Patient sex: M
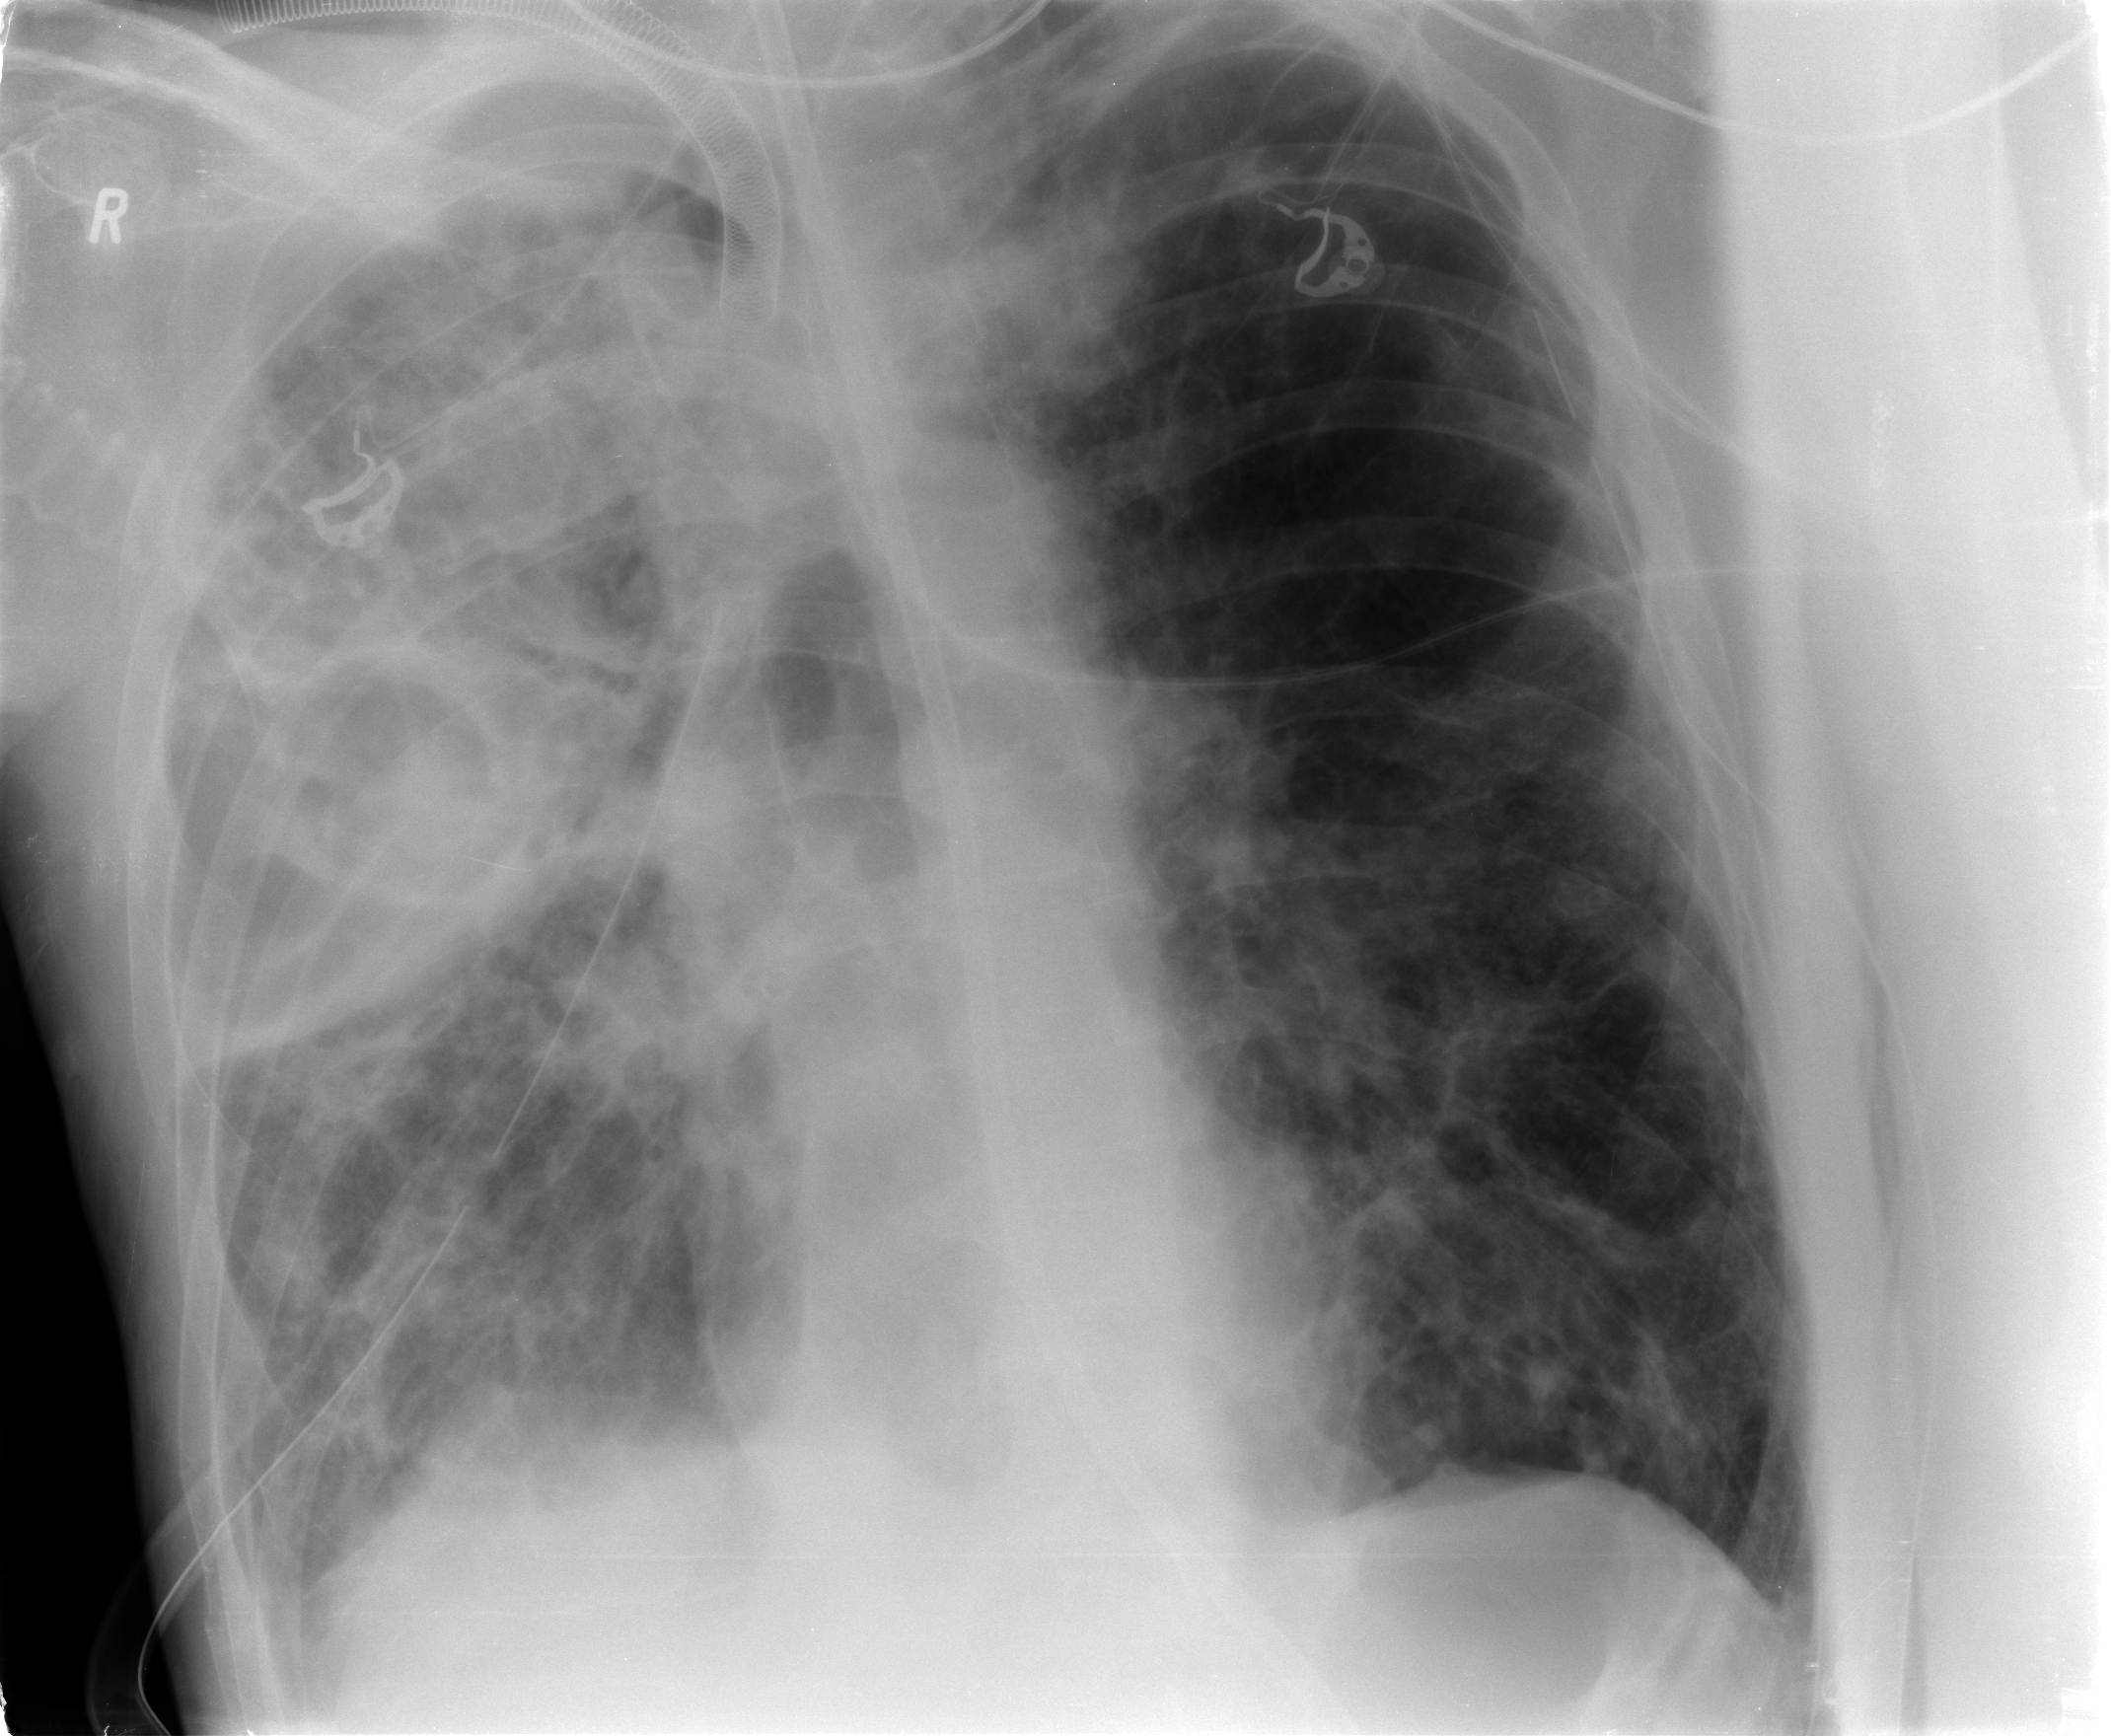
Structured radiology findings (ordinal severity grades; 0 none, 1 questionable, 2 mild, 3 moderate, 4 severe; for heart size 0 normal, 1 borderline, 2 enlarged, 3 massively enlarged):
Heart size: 0
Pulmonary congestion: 2
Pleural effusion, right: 0
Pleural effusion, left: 0
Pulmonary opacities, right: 2
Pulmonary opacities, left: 2
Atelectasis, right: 2
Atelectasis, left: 2